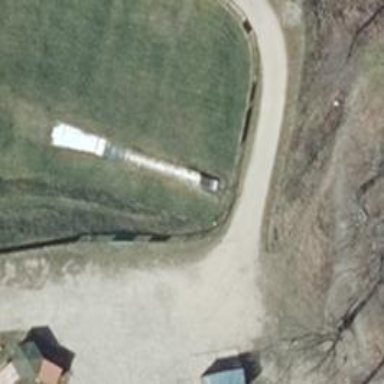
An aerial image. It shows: Ski jump landing area.